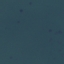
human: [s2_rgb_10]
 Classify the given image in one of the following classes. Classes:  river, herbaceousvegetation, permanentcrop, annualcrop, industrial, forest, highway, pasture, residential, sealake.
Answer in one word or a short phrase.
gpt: SeaLake